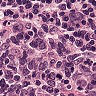
Metastatic tissue present: no